Interaction volume radius: 10 \u00c5
Interaction volume height: 10 \u00c5
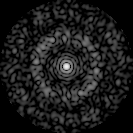
Disorder parameter: 0.803